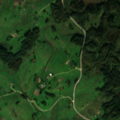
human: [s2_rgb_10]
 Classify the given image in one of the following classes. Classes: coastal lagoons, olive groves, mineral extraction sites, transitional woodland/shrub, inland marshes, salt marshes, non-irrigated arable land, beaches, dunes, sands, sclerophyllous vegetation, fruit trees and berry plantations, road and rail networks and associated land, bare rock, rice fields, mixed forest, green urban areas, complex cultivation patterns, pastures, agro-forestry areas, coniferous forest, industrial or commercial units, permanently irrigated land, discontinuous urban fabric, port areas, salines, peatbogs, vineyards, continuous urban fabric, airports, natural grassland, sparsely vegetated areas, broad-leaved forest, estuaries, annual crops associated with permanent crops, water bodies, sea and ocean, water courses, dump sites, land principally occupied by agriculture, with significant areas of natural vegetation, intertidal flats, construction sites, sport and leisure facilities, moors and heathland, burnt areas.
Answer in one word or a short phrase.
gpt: non-irrigated arable land, pastures, complex cultivation patterns, land principally occupied by agriculture, with significant areas of natural vegetation, broad-leaved forest, mixed forest, transitional woodland/shrub